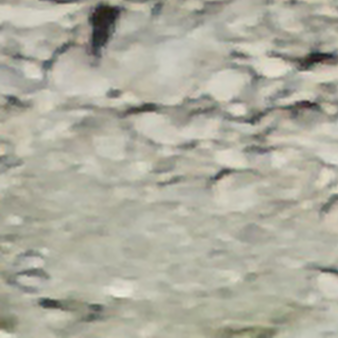
Label: other